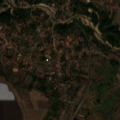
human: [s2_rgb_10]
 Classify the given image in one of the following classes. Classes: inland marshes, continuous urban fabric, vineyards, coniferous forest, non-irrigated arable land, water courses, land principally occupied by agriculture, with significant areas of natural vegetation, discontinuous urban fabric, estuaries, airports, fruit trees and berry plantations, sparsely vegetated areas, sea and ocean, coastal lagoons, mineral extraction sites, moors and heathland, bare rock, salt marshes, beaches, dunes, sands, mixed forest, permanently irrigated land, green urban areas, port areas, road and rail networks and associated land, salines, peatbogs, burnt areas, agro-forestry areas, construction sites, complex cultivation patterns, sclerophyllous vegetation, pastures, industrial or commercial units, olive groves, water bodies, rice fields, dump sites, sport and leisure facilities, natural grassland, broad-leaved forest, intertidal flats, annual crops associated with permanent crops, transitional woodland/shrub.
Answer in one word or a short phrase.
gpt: discontinuous urban fabric, fruit trees and berry plantations, complex cultivation patterns, land principally occupied by agriculture, with significant areas of natural vegetation